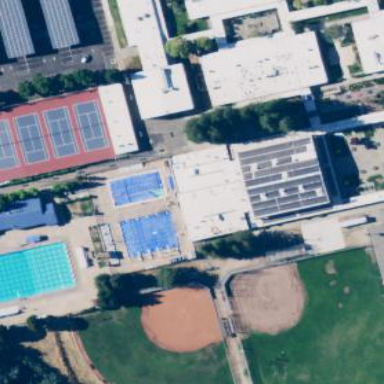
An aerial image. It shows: Building that houses fitness center.